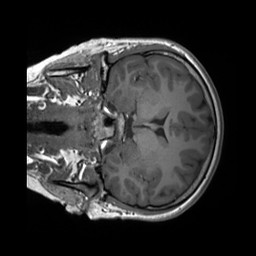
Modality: T1w
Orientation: coronal
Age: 21
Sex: female
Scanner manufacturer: siemens
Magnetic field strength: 3 T
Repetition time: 1.8 s
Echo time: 0.00232 s